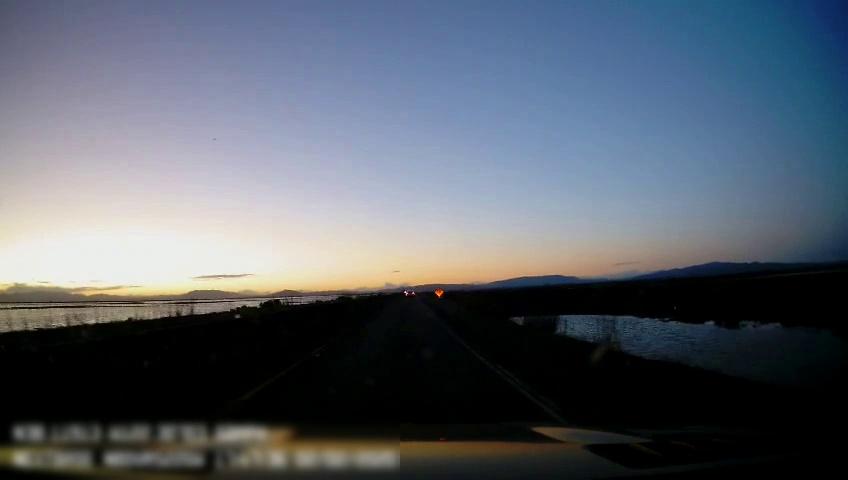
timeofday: Dusk/Dawn/Twilight
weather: Sunny
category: Drivable Space
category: Vehicles | Car
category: Lanes | Current Lane
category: Lanes | Current Lane
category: Traffic | Signs